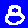
Digit: 8